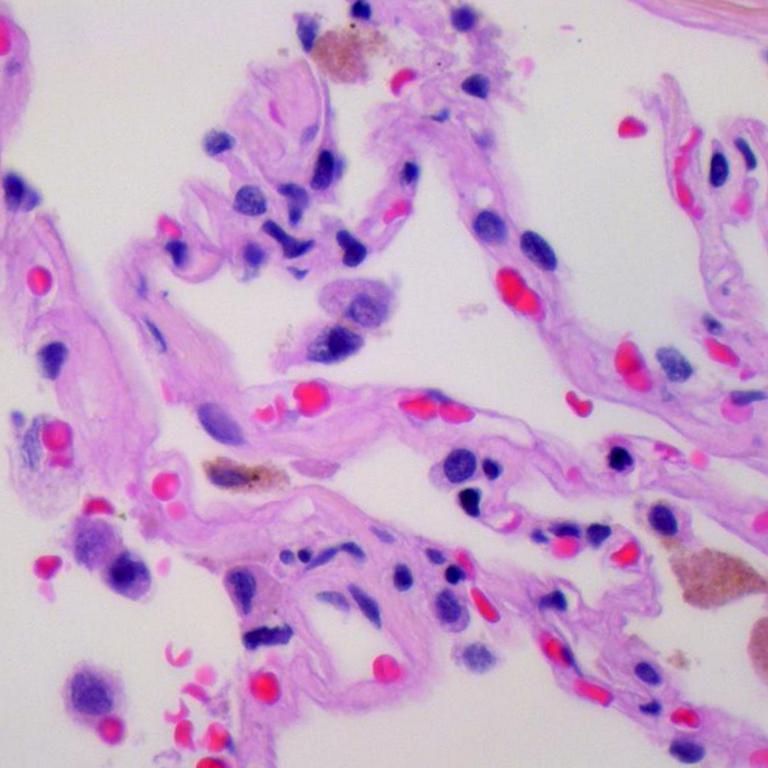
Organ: lung
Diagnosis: benign